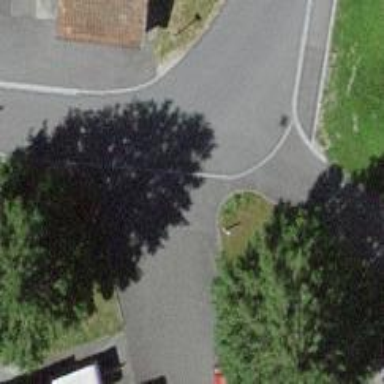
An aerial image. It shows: Service road with asphalt surface and sidewalk on the left.